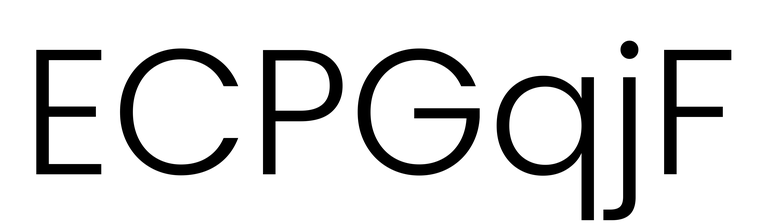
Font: Poppins-Light